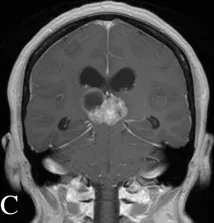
Pre-operative MRI of the brain. (A-C) Post-contrast T1-weighted images demonstrating a heterogeneously enhancing 3.9 x 2.6 x 3.1 cm mixed cystic and solid pineal mass and consequential obstructive hydrocephalus.
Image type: radiology (mri)